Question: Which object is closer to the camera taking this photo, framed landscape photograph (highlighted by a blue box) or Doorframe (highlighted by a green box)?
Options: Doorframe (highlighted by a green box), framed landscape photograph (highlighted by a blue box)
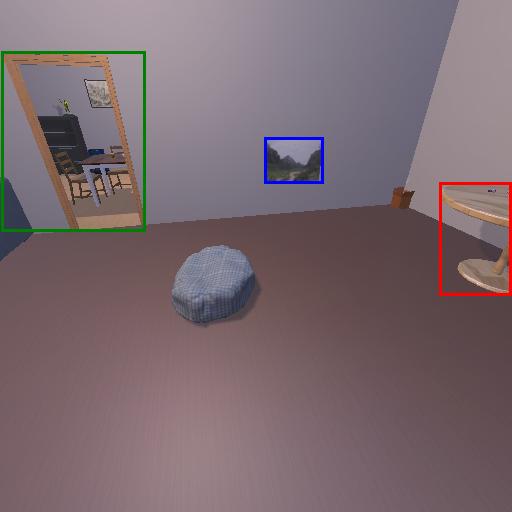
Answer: Doorframe (highlighted by a green box)